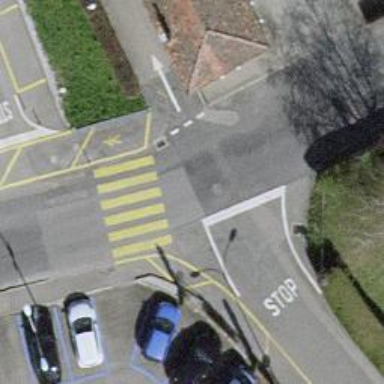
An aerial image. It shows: Road with stop sign.